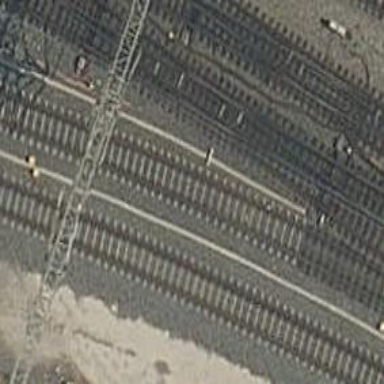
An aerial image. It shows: Railway tunnel with overhead electrified contact lines.